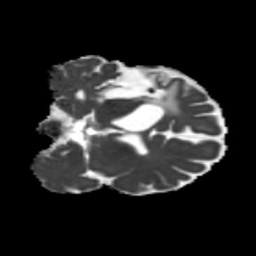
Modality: MD
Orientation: coronal
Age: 42
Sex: male
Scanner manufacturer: siemens
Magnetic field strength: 3 T
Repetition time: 5.25 s
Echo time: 0.08 s